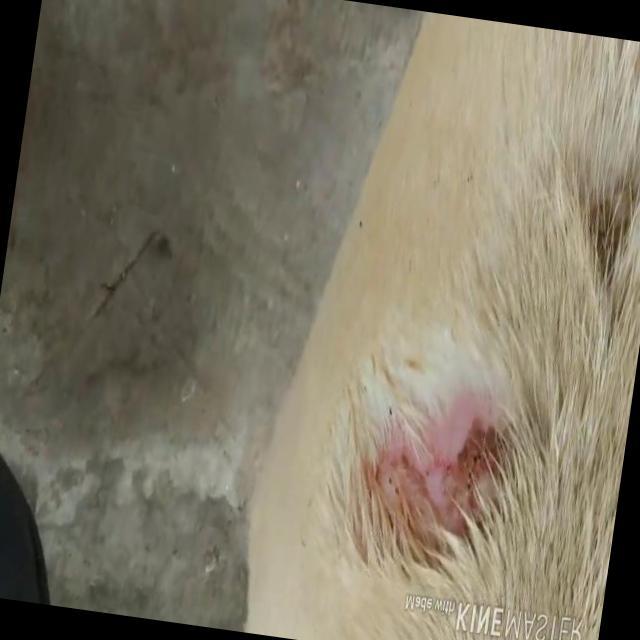
Canine dermatitis — inflammation of the skin presenting with erythema, pruritus, papules, and excoriation. May be allergic, contact, or atopic in origin.